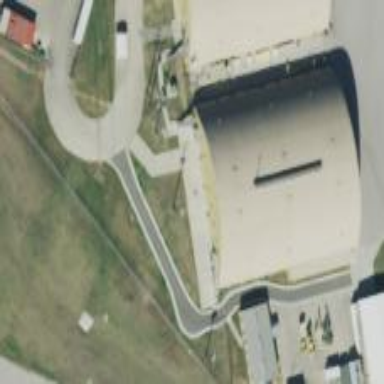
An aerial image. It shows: Building that is hangar at the airport.